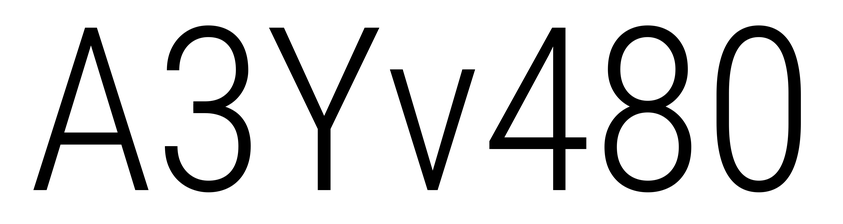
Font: Roboto_Condensed_Light